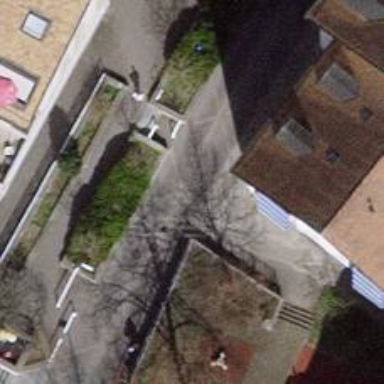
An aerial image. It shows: Set of concrete steps.